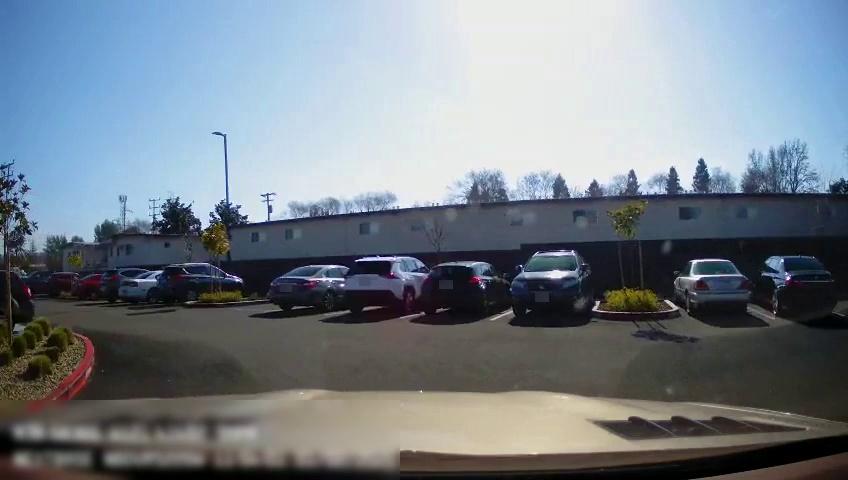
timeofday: Day
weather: Sunny
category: Drivable Space
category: Vehicles | Car
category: Vehicles | SUV
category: Vehicles | Car
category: Vehicles | SUV
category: Vehicles | Car
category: Vehicles | Car
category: Vehicles | SUV
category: Vehicles | SUV
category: Vehicles | Car
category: Vehicles | SUV
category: Vehicles | Car
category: Vehicles | SUV
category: Vehicles | Truck